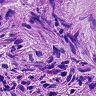
Metastatic tissue present: yes